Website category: university
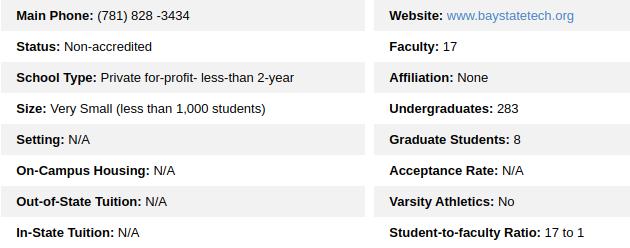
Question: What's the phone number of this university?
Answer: (781) 828 -3434

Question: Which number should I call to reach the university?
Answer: (781) 828 -3434

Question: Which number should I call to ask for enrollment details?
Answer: (781) 828 -3434

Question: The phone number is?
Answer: (781) 828 -3434

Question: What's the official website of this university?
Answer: www.baystatetech.org

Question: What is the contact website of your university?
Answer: www.baystatetech.org

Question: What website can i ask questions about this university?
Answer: www.baystatetech.org

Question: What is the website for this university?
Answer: www.baystatetech.org

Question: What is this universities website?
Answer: www.baystatetech.org

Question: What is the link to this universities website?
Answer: www.baystatetech.org

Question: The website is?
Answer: www.baystatetech.org

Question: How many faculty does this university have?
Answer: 17

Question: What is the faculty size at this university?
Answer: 17

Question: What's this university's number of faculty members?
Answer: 17

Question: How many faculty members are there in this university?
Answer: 17

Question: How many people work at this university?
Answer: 17

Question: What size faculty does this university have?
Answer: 17

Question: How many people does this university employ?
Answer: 17

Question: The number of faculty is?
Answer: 17

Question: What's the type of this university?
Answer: Private for-profit- less-than 2-year

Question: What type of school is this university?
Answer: Private for-profit- less-than 2-year

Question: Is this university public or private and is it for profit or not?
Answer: Private for-profit- less-than 2-year

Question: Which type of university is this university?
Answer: Private for-profit- less-than 2-year

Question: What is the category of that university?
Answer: Private for-profit- less-than 2-year

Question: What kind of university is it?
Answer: Private for-profit- less-than 2-year

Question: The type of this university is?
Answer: Private for-profit- less-than 2-year

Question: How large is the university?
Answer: Very Small (less than 1,000 students)

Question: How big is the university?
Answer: Very Small (less than 1,000 students)

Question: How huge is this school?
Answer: Very Small (less than 1,000 students)

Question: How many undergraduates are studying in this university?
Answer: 283

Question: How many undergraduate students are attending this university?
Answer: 283

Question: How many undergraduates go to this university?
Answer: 283

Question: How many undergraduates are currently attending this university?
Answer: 283

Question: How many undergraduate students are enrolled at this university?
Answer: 283

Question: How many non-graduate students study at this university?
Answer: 283

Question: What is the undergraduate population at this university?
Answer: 283

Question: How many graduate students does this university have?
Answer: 8

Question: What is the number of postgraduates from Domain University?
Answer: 8

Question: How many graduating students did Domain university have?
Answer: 8

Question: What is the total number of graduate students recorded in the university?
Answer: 8

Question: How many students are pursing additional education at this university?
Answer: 8

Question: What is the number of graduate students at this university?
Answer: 8

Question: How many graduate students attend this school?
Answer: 8

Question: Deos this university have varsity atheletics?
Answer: No

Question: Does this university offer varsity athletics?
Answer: No

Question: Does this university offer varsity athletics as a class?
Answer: No

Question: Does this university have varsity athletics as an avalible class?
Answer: No

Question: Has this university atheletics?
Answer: No

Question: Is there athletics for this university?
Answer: No

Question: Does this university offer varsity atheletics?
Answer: No

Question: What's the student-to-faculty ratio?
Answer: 17 to 1

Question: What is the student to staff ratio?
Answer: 17 to 1

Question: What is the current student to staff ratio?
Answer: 17 to 1

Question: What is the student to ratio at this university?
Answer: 17 to 1

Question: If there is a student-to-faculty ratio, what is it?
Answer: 17 to 1

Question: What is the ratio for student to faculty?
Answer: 17 to 1

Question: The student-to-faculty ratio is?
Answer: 17 to 1